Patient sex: M
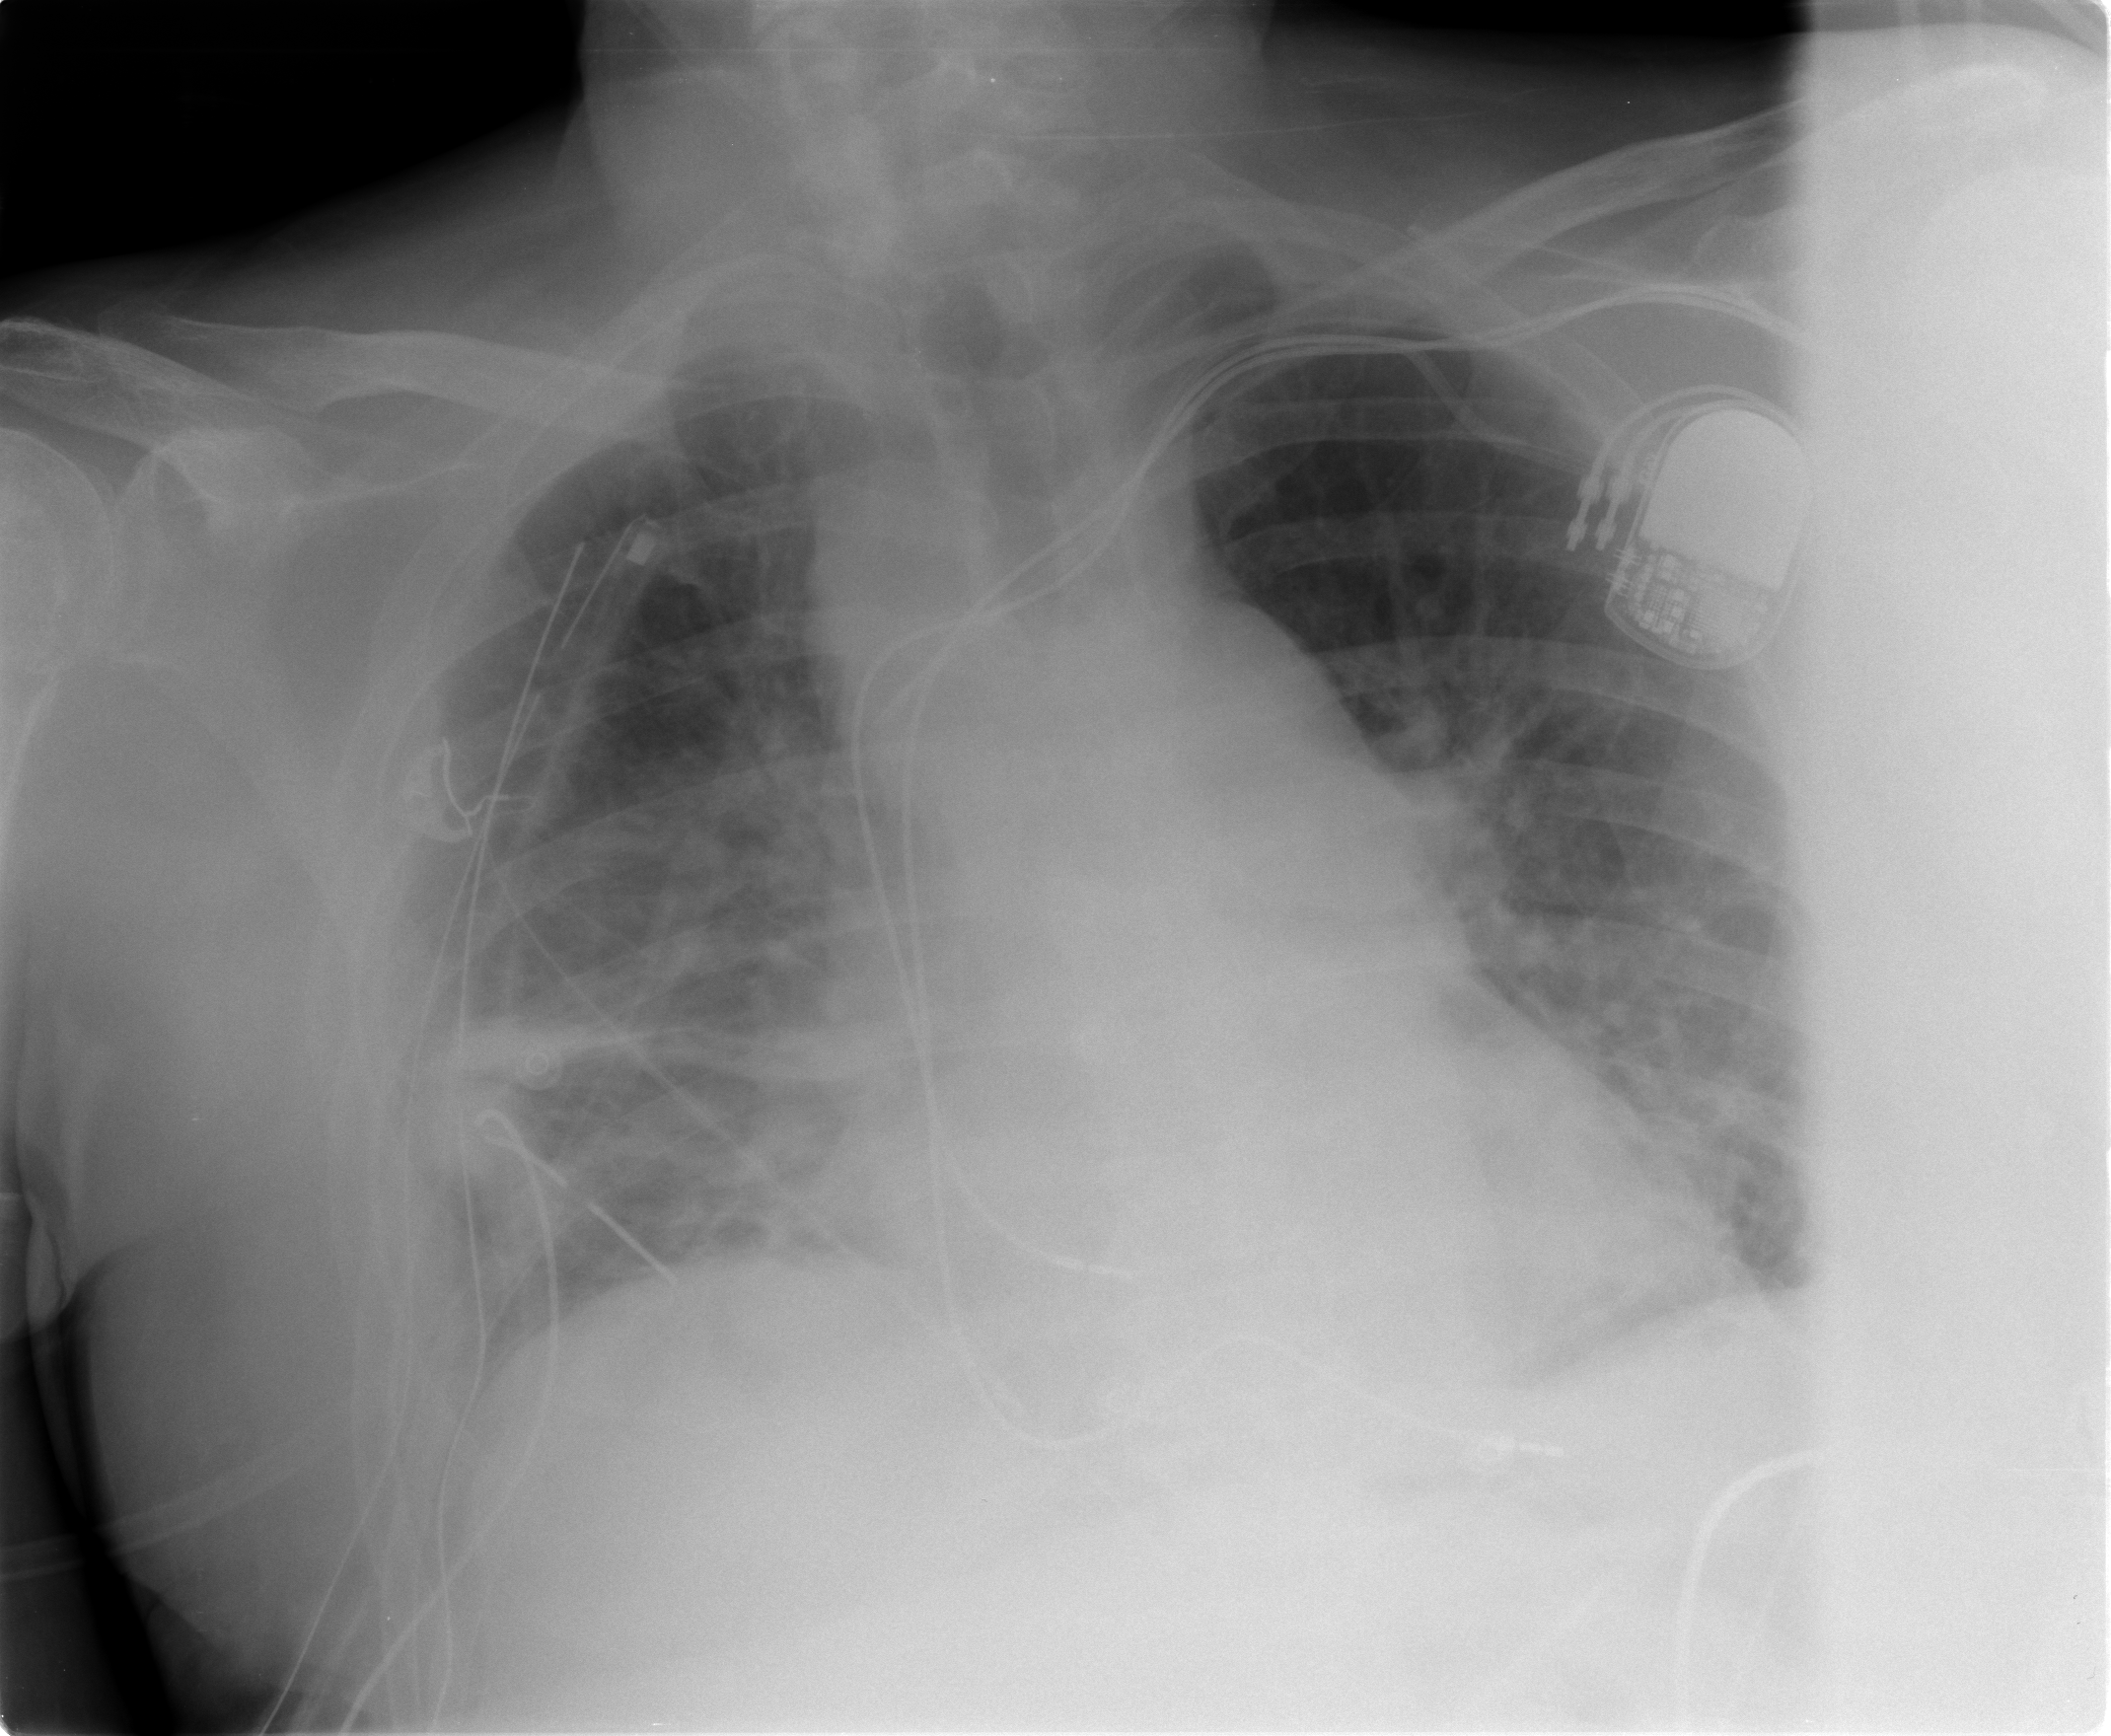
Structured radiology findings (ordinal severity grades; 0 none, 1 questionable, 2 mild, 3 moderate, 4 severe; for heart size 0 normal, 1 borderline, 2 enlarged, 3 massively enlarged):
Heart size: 0
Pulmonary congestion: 2
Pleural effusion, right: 2
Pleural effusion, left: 0
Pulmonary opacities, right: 0
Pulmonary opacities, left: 0
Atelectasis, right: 2
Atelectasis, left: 2